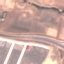
Land use / land cover: Highway